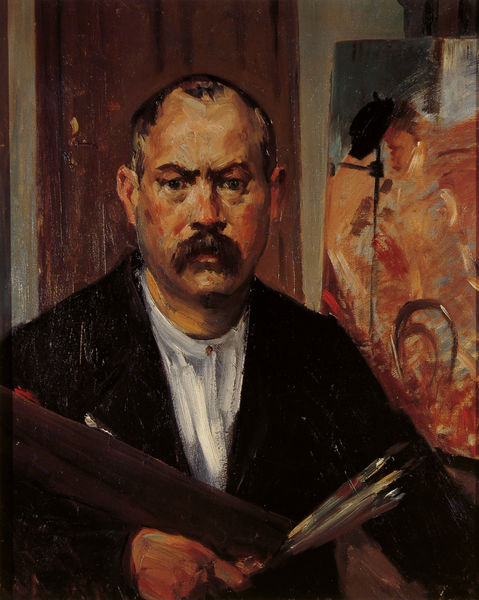
Titel: Selbstporträt ohne Kragen
Künstler: Lovis Corinth
Standort: Berlin
Institution: Stadtmuseum
Schlagwörter: gemälde, hand, haut, mann, nackt, weiß, gelb, grob, impressionismus, ocker, sitzen, braun, bunt, frau, grau, hintergrund, holz, licht, mund, nase, orange, raum, schwarz, stirn, stuhl, tür, zimmer, ölbild, blick, rot, malerei, rock, alt, bart, hemd, jacke, schnurrbart, wand, augen, gesicht, kragen, mensch, bild, bildnis, hals, innenraum, portrait, porträt, vorhang, öl, haare, mantel, sitzend, person, augenbrauen, brustbild, en face, frontal, kontrast, ohren, farbig, liebe, abstrakt, farben, farbe, schnurbart, ernst, glatze, atelier, maler, staffelei, jackett, schnauzbart, schnauzer, selbstporträt, kritisch, corinth, lovis, lovis corinth, künstler, selbstbildnis, leinwand, malen, palette, pinsel, liebermann, pinselstrich, halbglatze, selbstportrait, runzeln, rechteckig, rötlich, frontansicht, miene, bild im bild, malerporträt, kacke, pinselbund, aggression, abtrakt, eindringlichkeit, ölö, malerkleidung, bluthochdruck, auto porträt